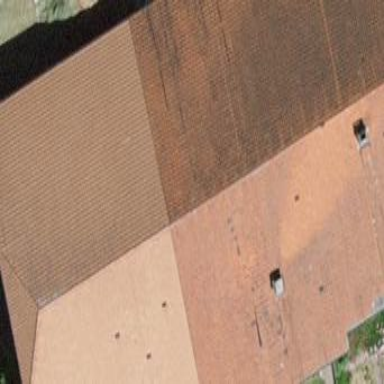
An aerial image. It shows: Farm building.